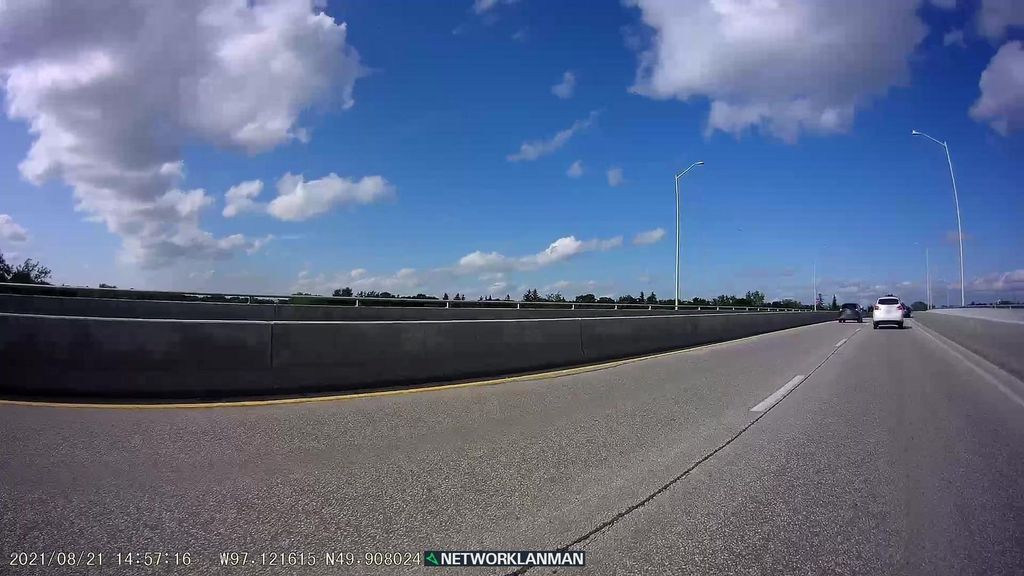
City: winnipeg